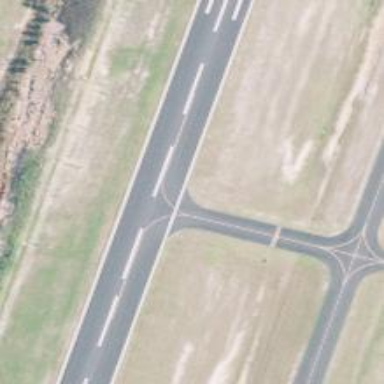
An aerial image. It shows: Runway at airport.